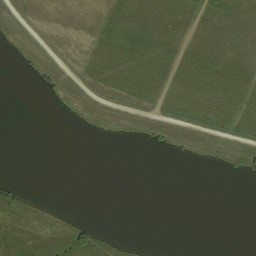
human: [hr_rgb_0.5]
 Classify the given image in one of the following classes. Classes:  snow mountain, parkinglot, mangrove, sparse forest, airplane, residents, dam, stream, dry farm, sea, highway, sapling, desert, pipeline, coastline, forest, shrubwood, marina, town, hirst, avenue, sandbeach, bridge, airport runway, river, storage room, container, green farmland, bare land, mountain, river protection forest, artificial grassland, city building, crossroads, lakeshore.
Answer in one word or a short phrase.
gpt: river